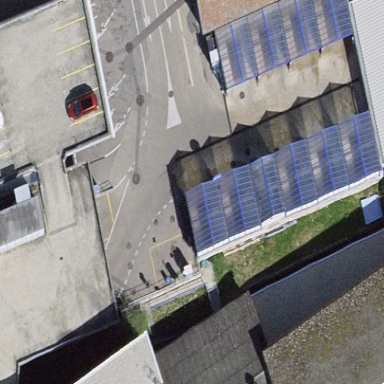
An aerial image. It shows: Car wash facility.